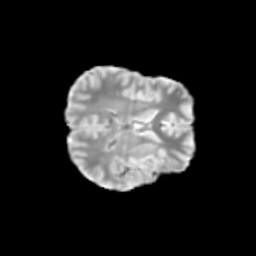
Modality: T2w
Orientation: axial
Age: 11
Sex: female
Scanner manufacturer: siemens
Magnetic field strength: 3 T
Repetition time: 3.8 s
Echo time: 0.07 s